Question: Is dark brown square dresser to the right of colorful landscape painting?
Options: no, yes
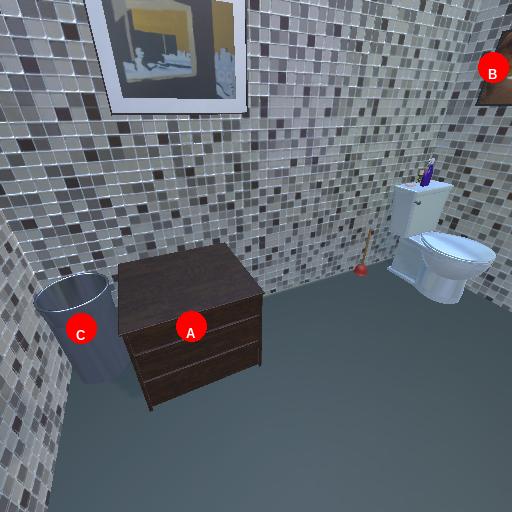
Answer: no